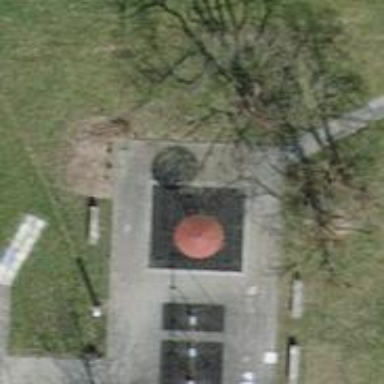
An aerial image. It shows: Playground area for leisure land.